Question: I have a NSMutableDictionary with one key and it has the following values.

How can I change the value in item2 from 1 to 0? That's the only change I need.
The only way I have found is to recreate this whole key from scratch, change that one value and then delete that key and replace it with a new one. Is there any easier solution than that?
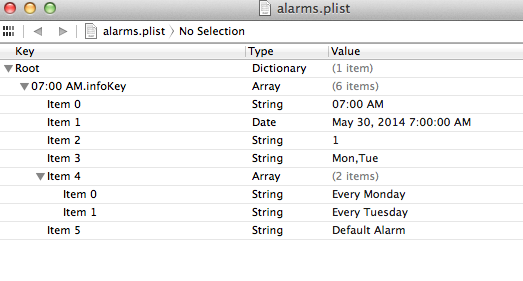
Answer: I will assume you get 'dict' as an instance of 'NSMutableDictionary' somehow:
'''
NSMutableArray *tmp = [dict[@"07:00 AM.infoKey"] mutableCopy];
tmp[2] = @"0";
dict[@"07:00 AM.infoKey"] = tmp;
'''
Unfortunately with nested arrays in dictionaries, the arrays aren't automatically mutable so there isn't any better method to doing so, like you observed.